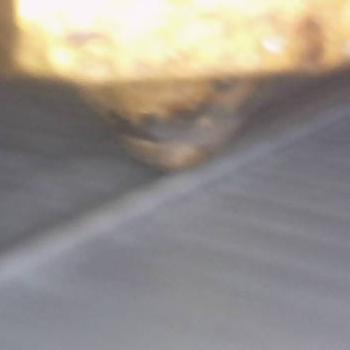
Flow rate: 89%